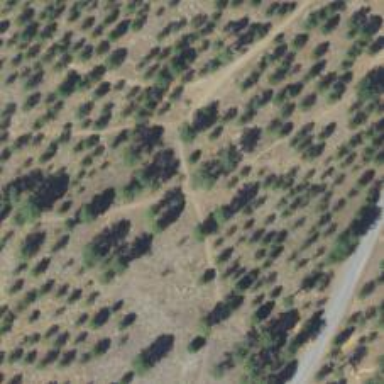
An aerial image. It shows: Path with excellent visibility for trail.